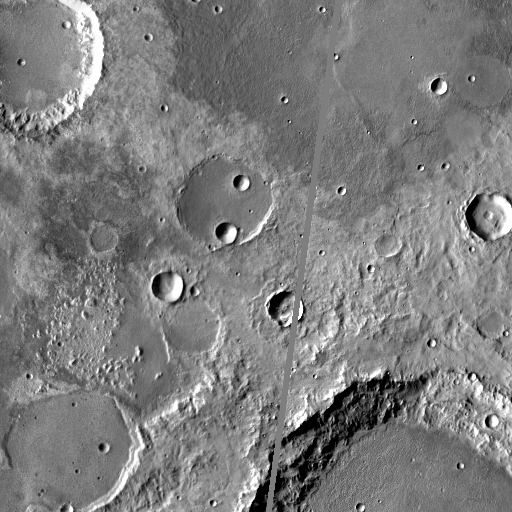
Crater classes present: Background, Other, Layered, Buried